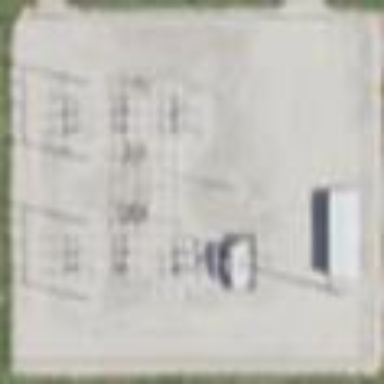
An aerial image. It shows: Power substation.